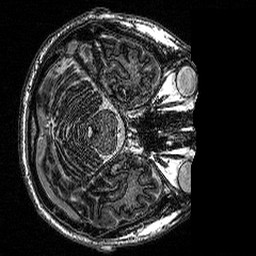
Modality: MP2RAGE
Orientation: axial
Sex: male
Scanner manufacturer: siemens
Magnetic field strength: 3 T
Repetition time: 5 s
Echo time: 0.00292 s